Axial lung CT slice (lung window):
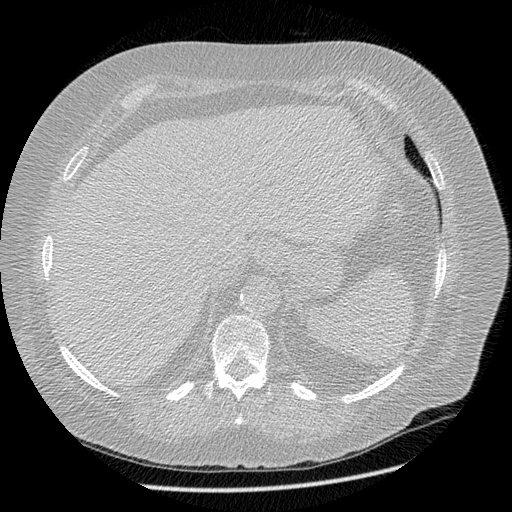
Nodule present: no